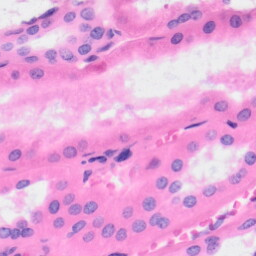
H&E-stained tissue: Kidney